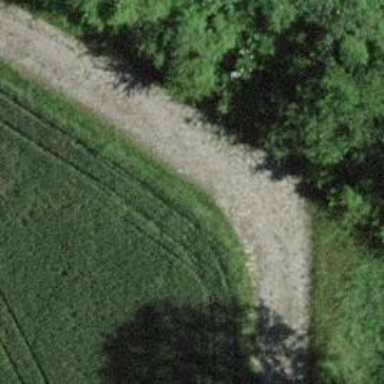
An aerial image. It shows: Asphalt track with grade1 tracktype suitable for agricultural vehicles.